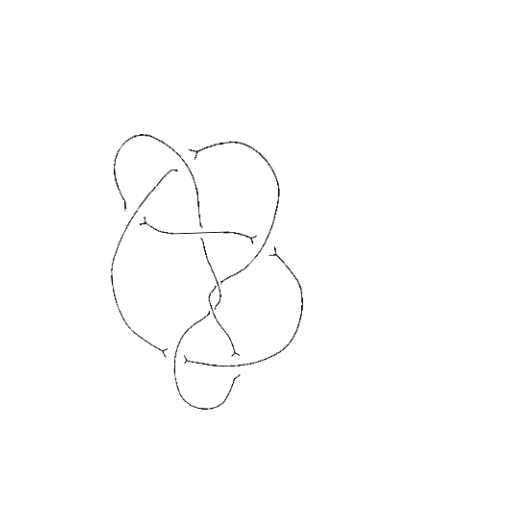
Crossing number: 8